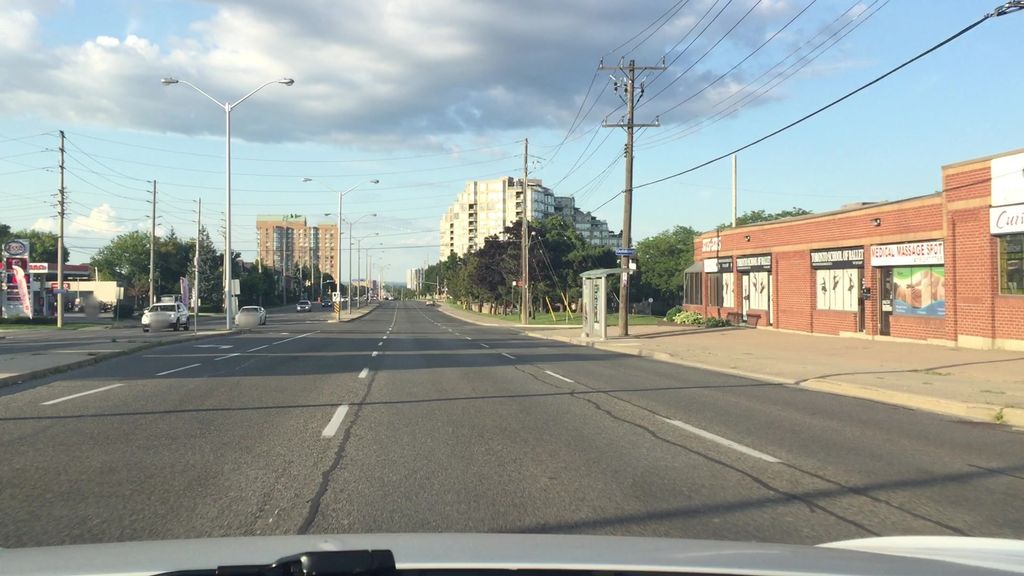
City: toronto